Question: I've added a Custom SKU in products to use for vendor SKU for order confirmation email. What I've created works only for simple products and not variable products.
Custom SKU,

I added this to the functions.php
'''
function jk_add_custom_sku() {
$args = array(
'label' => __( 'Custom SKU', 'woocommerce' ),
'placeholder' => __( 'Enter custom SKU here', 'woocommerce' ),
'id' => 'jk_sku',
'desc_tip' => true,
'description' => __( 'This SKU is for internal use only.', 'woocommerce' ),
);
woocommerce_wp_text_input( $args );
}
add_action( 'woocommerce_product_options_sku', 'jk_add_custom_sku' );
function jk_save_custom_sku( $post_id ) {
// grab the custom SKU from $_POST
$custom_sku = isset( $_POST[ 'jk_sku' ] ) ? sanitize_text_field( $_POST[ 'jk_sku' ] ) : '';
// grab the product
$product = wc_get_product( $post_id );
// save the custom SKU using WooCommerce built-in functions
$product->update_meta_data( 'jk_sku', $custom_sku );
$product->save();
}
add_action( 'woocommerce_process_product_meta', 'jk_save_custom_sku' );
'''
Next I modified the email template email-order-items.php adding to the SKU section to check if Custom SKU exists.
'''
<?php
// Show title/image etc.
if ( $show_image ) {
echo wp_kses_post( apply_filters( 'woocommerce_order_item_thumbnail', $image, $item ) );
}
// Product name.
echo wp_kses_post( apply_filters( 'woocommerce_order_item_name', $item->get_name(), $item, false ) );
// SKU.
if ( $show_sku && $sku ) {
echo wp_kses_post( ' (#' . $sku . ')' );
// load the custom SKU
$custom_sku = get_post_meta( $product->get_id(), 'jk_sku', true );
if ( is_string( $custom_sku ) ) { // only show the custom SKU if it's set
echo "<br>" . wp_kses_post( "Custom SKU: $custom_sku" ); // change this line if needed
}
}
// allow other plugins to add additional product information here.
do_action( 'woocommerce_order_item_meta_start', $item_id, $item, $order, $plain_text );
wc_display_item_meta(
$item,
array(
'label_before' => '<strong class="wc-item-meta-label" style="float: ' . esc_attr( $text_align ) . '; margin-' . esc_attr( $margin_side ) . ': .25em; clear: both">',
)
);
// allow other plugins to add additional product information here.
do_action( 'woocommerce_order_item_meta_end', $item_id, $item, $order, $plain_text );
?>
</td>
'''
The Custom SKU only shows up on the email for Simple products. I need it to work with Variable products. There is only one Custom SKU for each product not for each variable product.
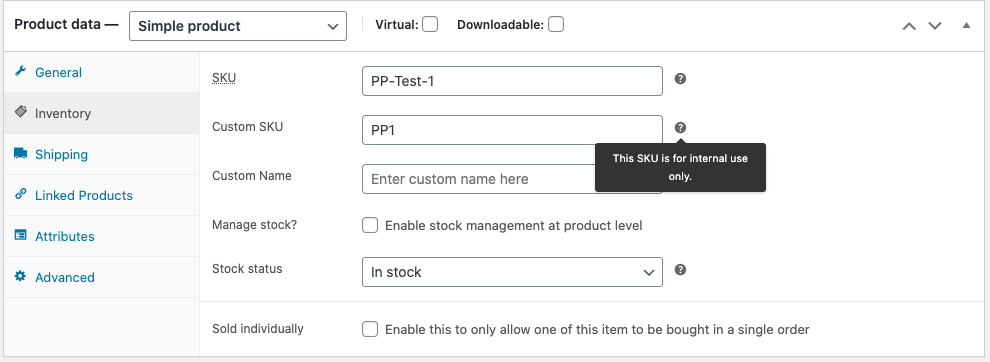
Answer: I have revisited a bit your code and changed the meta key to '_sku2' just like WooCommerce meta keys starting with an underscore:
'''
add_action( 'woocommerce_product_options_sku', 'add_product_sku2_custom_field' );
function add_product_sku2_custom_field() {
$field_key = '_sku2';
woocommerce_wp_text_input( array(
'id' => $field_key,
'label' => __( 'Custom SKU', 'woocommerce' ),
'placeholder' => __( 'Enter custom SKU here', 'woocommerce' ),
'desc_tip' => true,
'description' => __( 'This SKU is for internal use only.', 'woocommerce' ),
) );
}
add_action( 'woocommerce_admin_process_product_object', 'save_product_sku2_custom_field_value' );
function save_product_sku2_custom_field_value( $product ) {
$field_key = '_sku2';
if ( isset($_POST[$field_key]) ) {
$product->update_meta_data( $field_key, sanitize_text_field($_POST[$field_key]) );
}
}
'''
For product variations, you need to get the parent variable product to get a "Custom sku" displayed
Now to enable an additional custom SKU to product variations of a variable product too, use the following:
'''
add_action( 'woocommerce_variation_options_pricing', 'add_product_variation_sku2_custom_field', 10, 3 );
function add_product_variation_sku2_custom_field( $loop, $variation_data, $variation ){
$field_key = '_sku2';
woocommerce_wp_text_input( array(
'id' => $field_key.'['.$loop.']',
'label' => __( 'Custom SKU', 'woocommerce' ),
'placeholder' => __( 'Enter custom SKU here', 'woocommerce' ),
'desc_tip' => true,
'description' => __( 'This SKU is for internal use only.', 'woocommerce' ),
'value' => get_post_meta( $variation->ID, $field_key, true )
) );
}
add_action( 'woocommerce_save_product_variation', 'save_product_variation_sku2_custom_field_value', 10, 2 );
function save_product_variation_sku2_custom_field_value( $variation_id, $i ){
$field_key = '_sku2';
if( isset($_POST[$field_key][$i]) ){
update_post_meta( $variation_id, $field_key, sanitize_text_field($_POST[$field_key][$i]) );
}
}
'''
Code goes in functions.php file of the active child theme (or active theme). Tested and works.
And in your template custom code you will replace:
'''
// SKU.
if ( $show_sku && $sku ) {
echo wp_kses_post( ' (#' . $sku . ')' );
// load the custom SKU
$custom_sku = get_post_meta( $product->get_id(), 'jk_sku', true );
if ( is_string( $custom_sku ) ) { // only show the custom SKU if it's set
echo "<br>" . wp_kses_post( "Custom SKU: $custom_sku" ); // change this line if needed
}
}
'''
by the following :
'''
// SKU (and SKU2)
if ( $show_sku && $sku ) {
echo wp_kses_post( ' (#' . $sku . ')' );
// load the custom SKU
$sku2 = $product->get_meta('_sku2');
// For product variations with empty SKU (get the parent variable product SKU)
if ( empty($sku2) && $product->is_type('variation') ) {
// Get parent variable product Id
$parent_product_id = $product->get_parent_id();
$parent_product = wc_get_product($parent_product_id);
$sku2 = $parent_product->get_meta('_sku2');
}
// only show the custom SKU if it's set (and product variation too)
if ( ! empty($sku2) ) {
echo "<br>" . wp_kses_post( sprintf( __("Custom SKU: %s", "woocommerce"), $sku2 ) ); // change this line if needed
}
}
'''
> For product variations, if there is not any "custom sku", it will try to get the parent variable product "custom sku".
It should work.